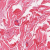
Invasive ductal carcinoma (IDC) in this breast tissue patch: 0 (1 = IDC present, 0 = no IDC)